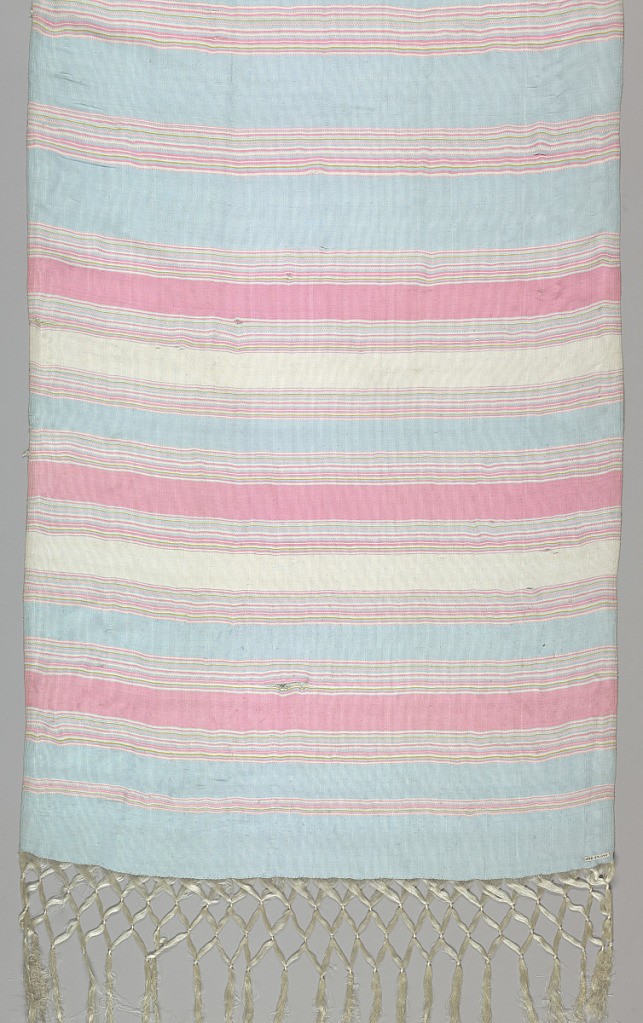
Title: Shawl
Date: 1883
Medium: silk Technique: plain weave
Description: Broad sash of vertically ribbed silk plain cloth. Striped horizontally pale blue, pink, white, and yellow. Long knotted white silk fringe formed by warp ends.